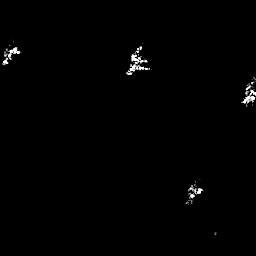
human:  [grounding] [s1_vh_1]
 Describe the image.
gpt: In the satellite image, there is  <ref>1 small ship </ref> <box>[[0, 16, 7, 26, 0]]</box> located at top left,  <ref>1 small ship </ref> <box>[[48, 20, 55, 30, 0]]</box> located at top,  <ref>1 small ship </ref> <box>[[70, 72, 79, 80, 0]]</box> located at bottom right,  <ref>1 small ship </ref> <box>[[93, 33, 99, 41, 0]]</box> located at right.